Field crop: maize
Growth stage: 1
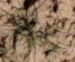
Species: lolium